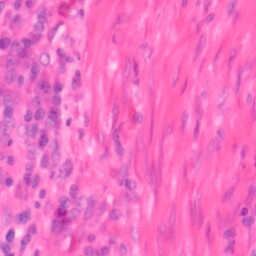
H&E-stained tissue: Colon